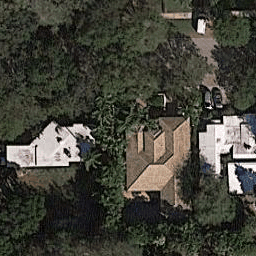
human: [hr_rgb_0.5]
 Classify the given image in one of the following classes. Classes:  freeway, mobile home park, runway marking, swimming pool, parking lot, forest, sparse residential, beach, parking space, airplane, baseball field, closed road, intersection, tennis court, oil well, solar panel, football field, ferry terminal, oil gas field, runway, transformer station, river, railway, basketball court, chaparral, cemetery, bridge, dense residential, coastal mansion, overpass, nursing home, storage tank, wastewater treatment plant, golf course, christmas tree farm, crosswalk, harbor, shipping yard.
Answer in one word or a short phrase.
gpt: sparse residential